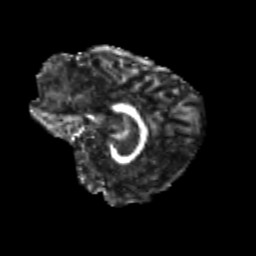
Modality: FA
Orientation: sagittal
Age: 25
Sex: female
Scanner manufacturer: siemens
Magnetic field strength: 3 T
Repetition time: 3.5 s
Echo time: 0.104 s